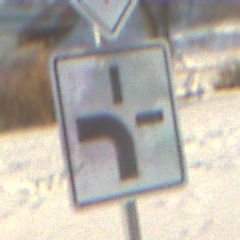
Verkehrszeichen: VerlaufVorfahrtsstrasse1
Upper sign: Vorfahrtsstrasse
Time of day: MorningAfternoon
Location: Outdoor (Suburban)
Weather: PartlyCloudy
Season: NotSpecified
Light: Natural